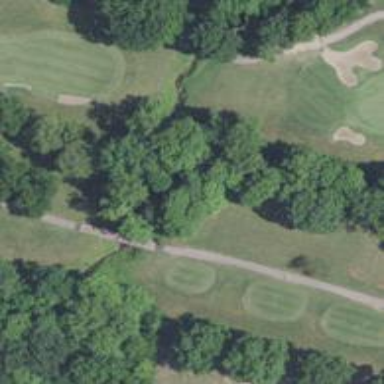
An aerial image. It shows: Path bridge over golf path.